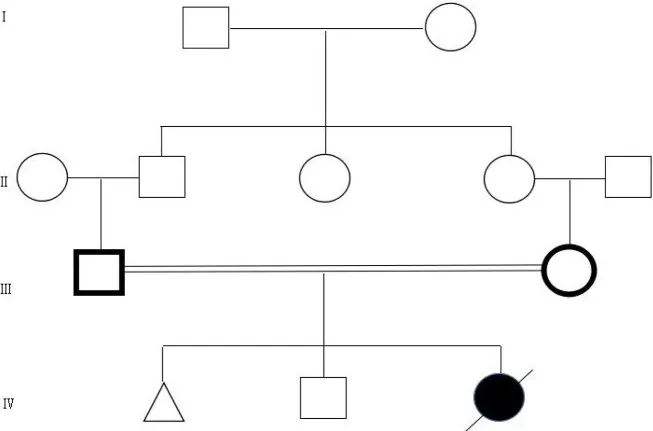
The pedigree.
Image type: radiology (x_ray)